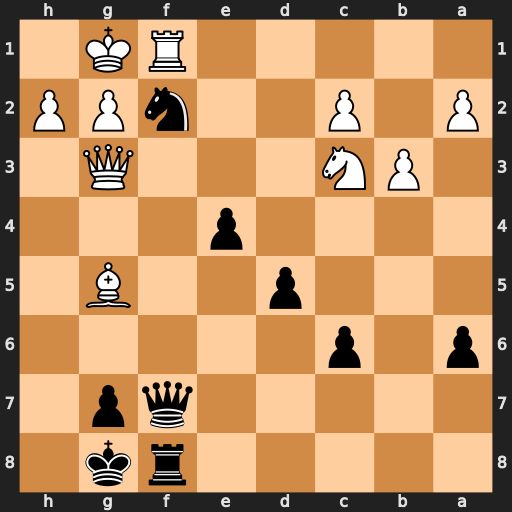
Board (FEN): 5rk1/5qp1/p1p5/3p2B1/4p3/1PN3Q1/P1P2nPP/5RK1
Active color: b
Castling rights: -
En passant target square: -
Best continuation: Nh3+ gxh3 Qxf1#